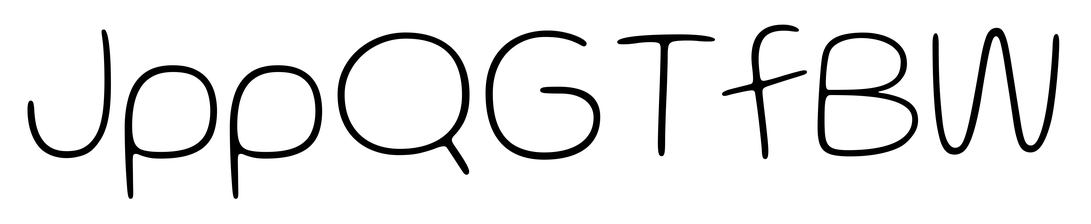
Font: Gluten_Thin